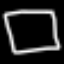
Label: square